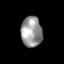
Tissue: skin
Cell type: Epithelial cells
Senescence score: 0.2636
Nuclear area (px): 632
Mean DAPI intensity: 151.91